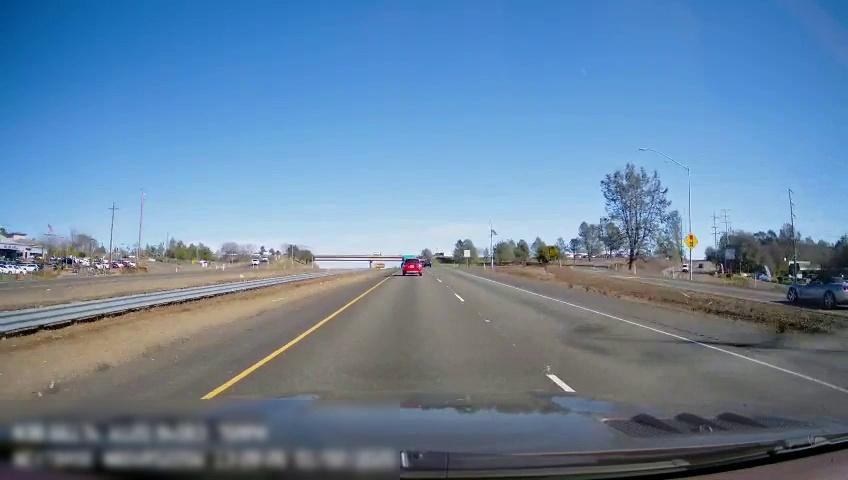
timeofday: Day
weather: Sunny
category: Drivable Space
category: Drivable Space
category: Drivable Space
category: Vehicles | SUV
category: Vehicles | Car
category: Lanes | Current Lane
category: Lanes | Current Lane
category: Lanes | Alternate Lane
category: Lanes | Alternate Lane
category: Traffic | Signs
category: Traffic | Signs
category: Traffic | Signs